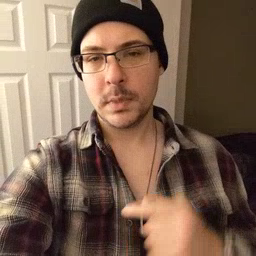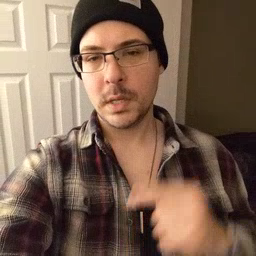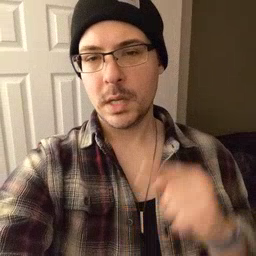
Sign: scissors